Question: I have a bunch of divs like this:

What I would like to do is flip the divs, so the first element becomes the last and the last element becomes first, essentially flipping divs around so 1element,2element,3element would become 3element, 2element, 1element.
I am not sure if this is even possible as there is nothing to distinguish those divs as they all have the same id and class name.
This question is similar to this one: <URL>
except that here divs have the same id, class name so it makes it all harder.
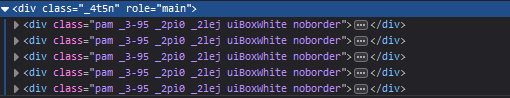
Answer: You can first get all elements with your class, convert it into an array and call <URL> function that flips the array, then loop through the reversed array and append children back to your target div.
Sample codes
'''
<!DOCTYPE html>
<html>
<head>
<title>Parcel Sandbox</title>
<meta charset="UTF-8" />
</head>
<body>
<div>
Original:
<div class="test">1</div>
<div class="test">2</div>
<div class="test">3</div>
<div class="test">4</div>
<div class="test">5</div>
</div>
<br />
<div id="target">
Reversed:
<!-- Will be created with Javascript -->
</div>
<script>
const reversedDivs = Array.from(document.getElementsByClassName("test")).reverse();
const targetDiv = document.getElementById("target");
// Create another list in reversed order
reversedDivs.forEach(div => {
const newDiv = div.cloneNode(true);
targetDiv.appendChild(newDiv);
})
</script>
</body>
</html>
'''
Here's a working example: <URL>